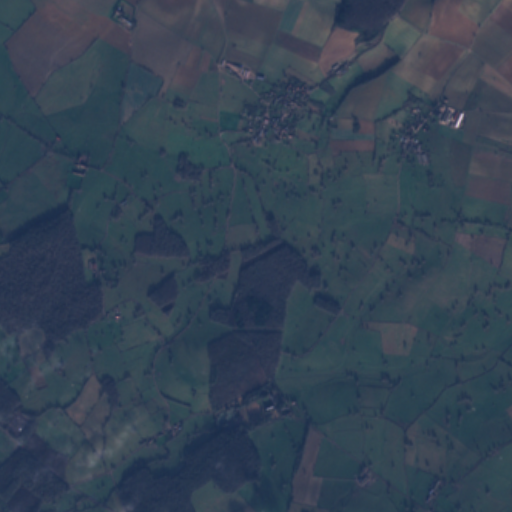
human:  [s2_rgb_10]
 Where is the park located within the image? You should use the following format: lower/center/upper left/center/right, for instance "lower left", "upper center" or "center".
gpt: The park is located in the upper center of the image.
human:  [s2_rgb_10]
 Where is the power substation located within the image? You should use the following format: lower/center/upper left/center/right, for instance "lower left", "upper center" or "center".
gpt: The power substation is located in the lower left of the image.
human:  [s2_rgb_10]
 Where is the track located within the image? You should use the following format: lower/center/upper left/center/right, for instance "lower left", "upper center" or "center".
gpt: There is no track in the image.